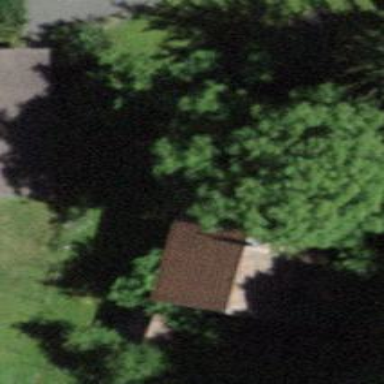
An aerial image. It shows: Rural barn.